Interaction volume radius: 5 \u00c5
Interaction volume height: 10 \u00c5
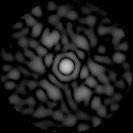
Disorder parameter: 0.7848